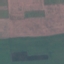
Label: AnnualCrop